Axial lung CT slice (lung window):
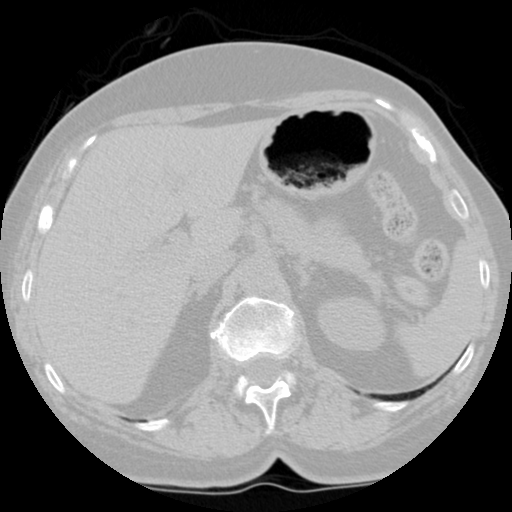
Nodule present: no